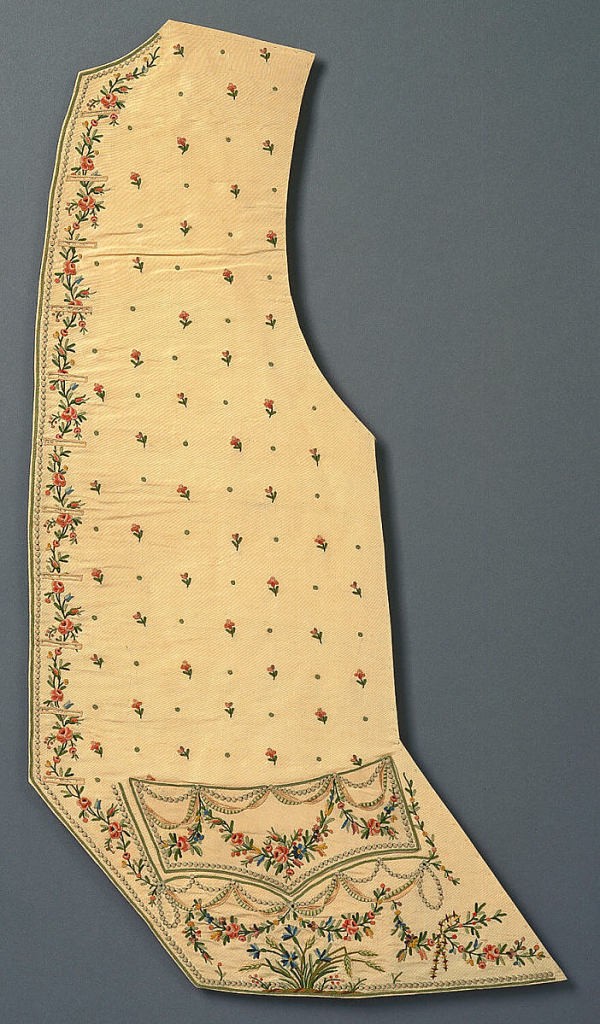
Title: Waistcoat fronts
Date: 1770–80
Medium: silk, paint Technique: embroidery using float, satin and chain stitch, painted details
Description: Two fronts of a gentleman's waistcoat, with no collar, cut-away hem edge, and shaped pocket flaps, embroidered in twenty-four colors of silk, on an ivory silk ground. Overall tiny floral sprig, floral border at center front edges, floral sprigs and swagged garlands at lower edge.